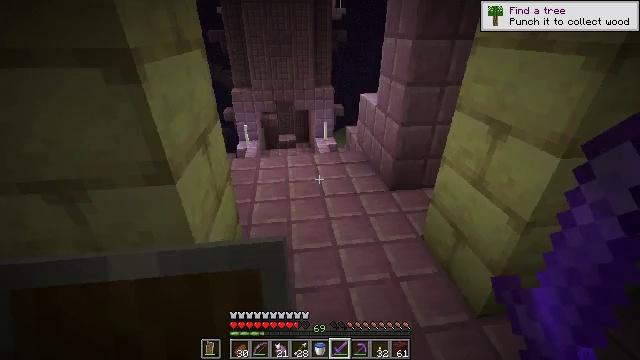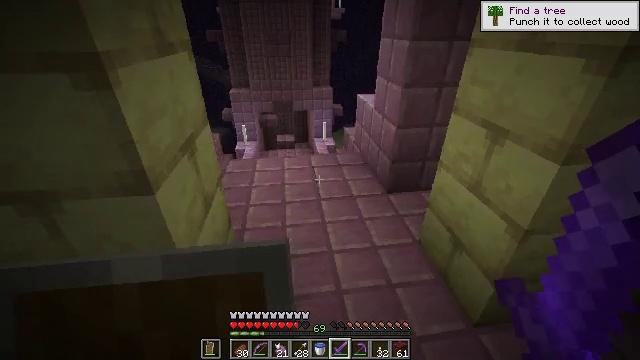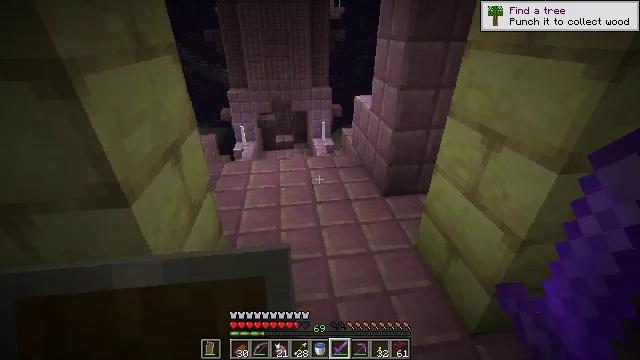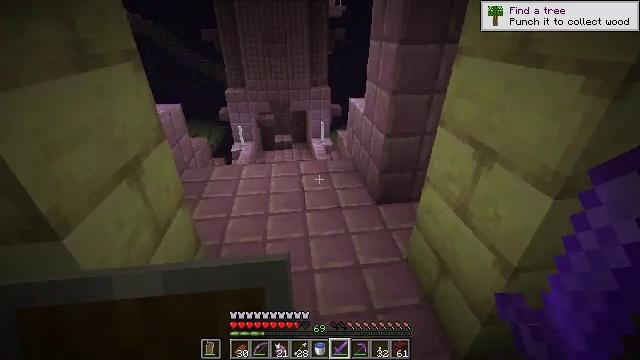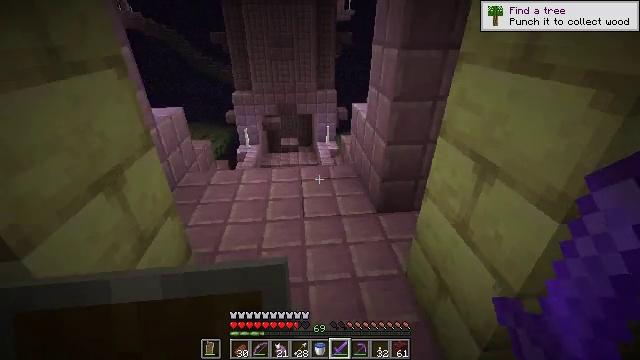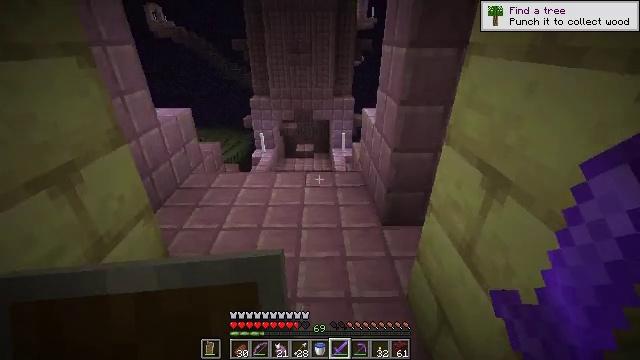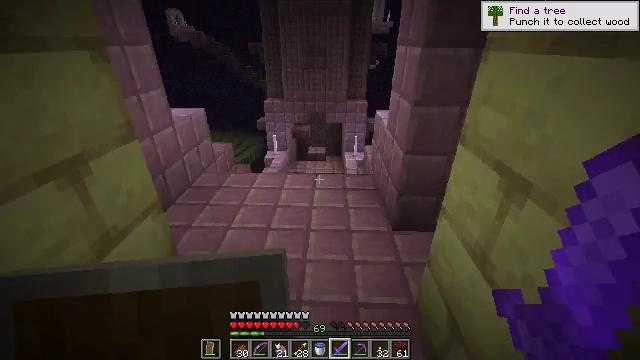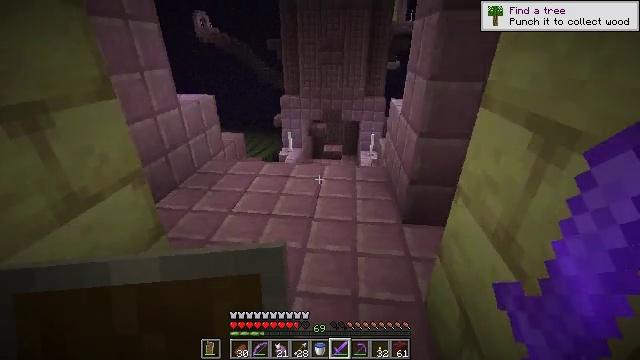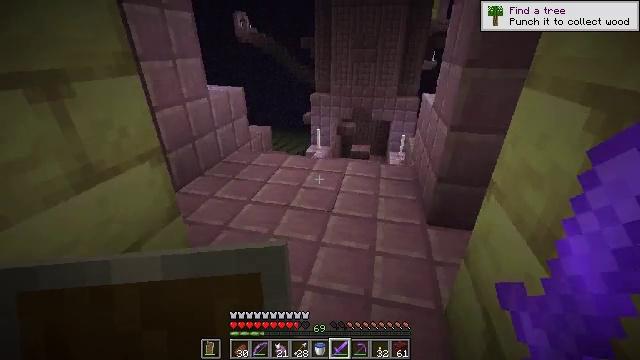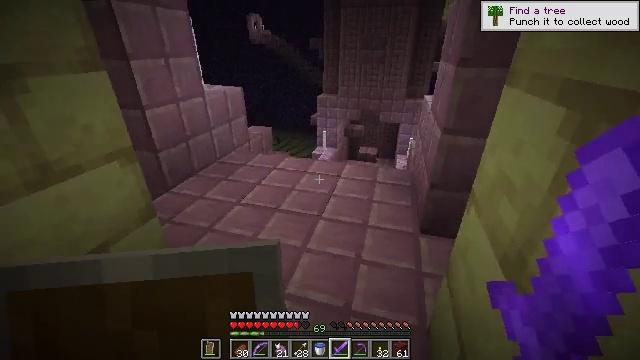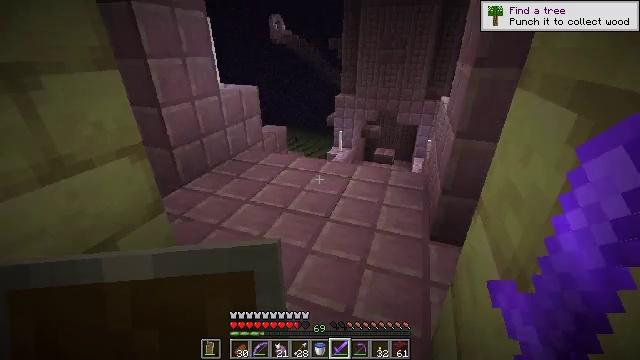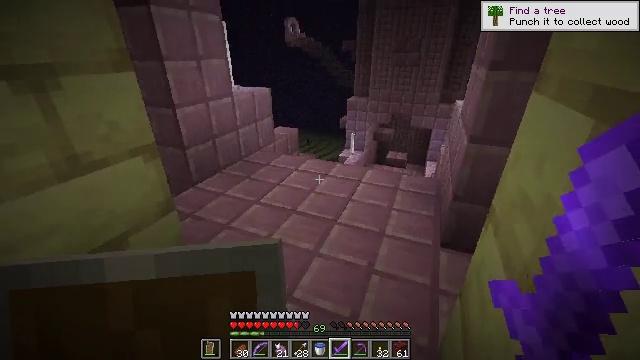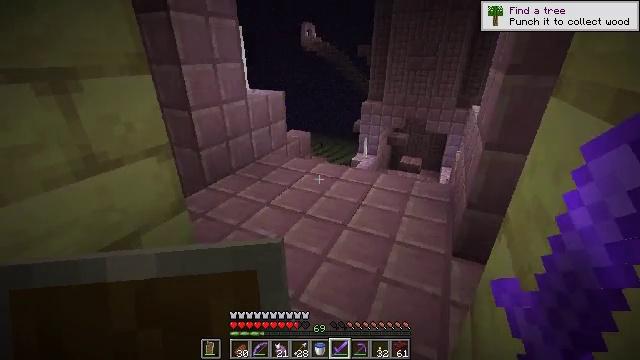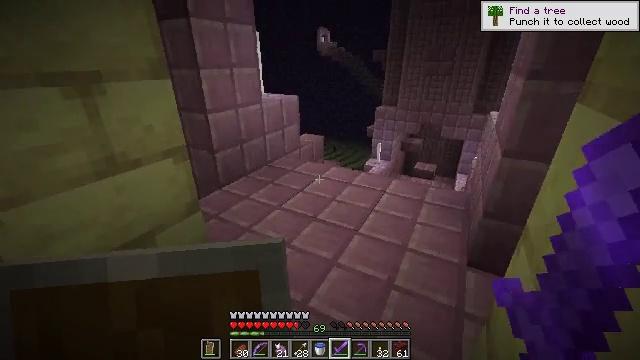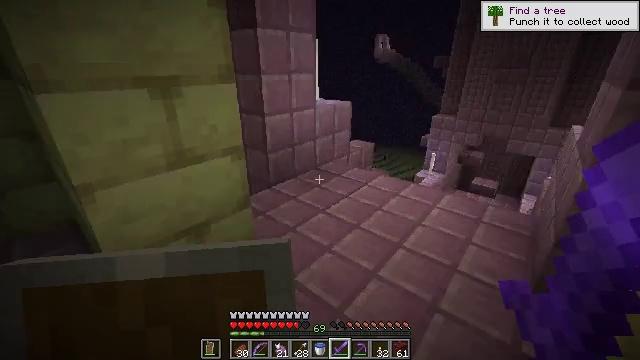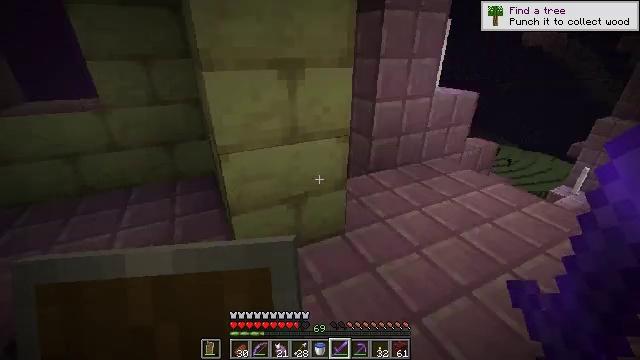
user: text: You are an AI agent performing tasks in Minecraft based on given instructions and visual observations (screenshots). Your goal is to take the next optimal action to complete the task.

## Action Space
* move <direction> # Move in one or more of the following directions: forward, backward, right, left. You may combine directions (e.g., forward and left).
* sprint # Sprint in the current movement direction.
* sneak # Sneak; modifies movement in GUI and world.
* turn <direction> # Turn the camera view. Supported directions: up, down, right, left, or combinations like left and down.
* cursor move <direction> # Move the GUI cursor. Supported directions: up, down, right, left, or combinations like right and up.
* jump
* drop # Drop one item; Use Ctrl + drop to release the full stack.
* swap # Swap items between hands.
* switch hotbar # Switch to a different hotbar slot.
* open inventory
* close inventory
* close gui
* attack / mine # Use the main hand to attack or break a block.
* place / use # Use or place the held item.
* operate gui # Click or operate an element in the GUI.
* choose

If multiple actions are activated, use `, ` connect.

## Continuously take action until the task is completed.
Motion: motion action
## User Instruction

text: Attack the purpur block to obtain it.
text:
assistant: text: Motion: move forward and move right
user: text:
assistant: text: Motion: move forward and move right
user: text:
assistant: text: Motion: move forward and move right
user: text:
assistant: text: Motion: move forward and move right, turn left
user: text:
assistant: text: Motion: move forward and move right, turn left and up
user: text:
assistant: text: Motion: move forward and move right, turn left
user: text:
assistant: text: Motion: move forward and move right, turn left
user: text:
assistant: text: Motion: move right, turn left
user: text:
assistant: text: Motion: turn left
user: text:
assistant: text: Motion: turn left
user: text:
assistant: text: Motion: turn left
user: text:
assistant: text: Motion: turn left
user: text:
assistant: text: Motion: turn left
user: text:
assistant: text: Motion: turn left and up
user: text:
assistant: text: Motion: turn left and down
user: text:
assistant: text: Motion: turn left and down
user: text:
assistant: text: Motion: turn left and up
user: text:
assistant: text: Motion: turn left and up
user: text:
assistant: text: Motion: turn left
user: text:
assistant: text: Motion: turn left
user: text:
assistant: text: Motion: turn left
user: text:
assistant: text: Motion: turn left
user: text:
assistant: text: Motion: no_op
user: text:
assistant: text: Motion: turn left
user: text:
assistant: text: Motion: turn left
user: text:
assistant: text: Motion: turn left
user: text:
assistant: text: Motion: move forward
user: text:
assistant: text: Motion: move forward, turn right and up
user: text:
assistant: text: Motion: move forward and move right
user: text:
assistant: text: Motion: move forward and move right, turn left